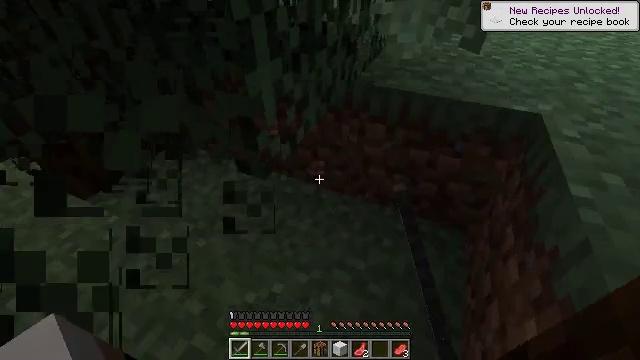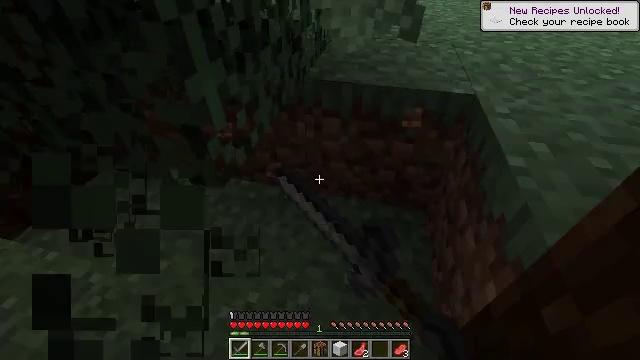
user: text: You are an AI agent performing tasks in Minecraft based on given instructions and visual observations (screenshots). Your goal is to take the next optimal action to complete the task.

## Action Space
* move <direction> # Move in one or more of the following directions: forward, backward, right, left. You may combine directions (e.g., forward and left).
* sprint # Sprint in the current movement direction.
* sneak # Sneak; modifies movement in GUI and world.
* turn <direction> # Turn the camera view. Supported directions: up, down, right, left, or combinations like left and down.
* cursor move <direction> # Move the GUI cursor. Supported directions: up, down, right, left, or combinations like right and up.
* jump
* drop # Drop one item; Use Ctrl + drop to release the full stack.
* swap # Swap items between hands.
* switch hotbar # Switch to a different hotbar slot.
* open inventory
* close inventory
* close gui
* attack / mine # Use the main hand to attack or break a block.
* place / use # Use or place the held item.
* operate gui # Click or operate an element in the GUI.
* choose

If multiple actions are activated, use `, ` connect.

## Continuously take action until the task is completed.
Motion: motion action
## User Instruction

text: Mine spruce leaves from the tree.
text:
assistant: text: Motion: turn right, attack / mine
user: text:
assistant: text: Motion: attack / mine